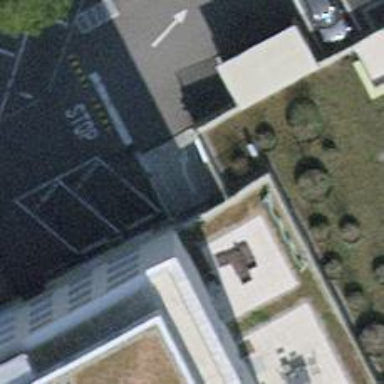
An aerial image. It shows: Parking entrance.